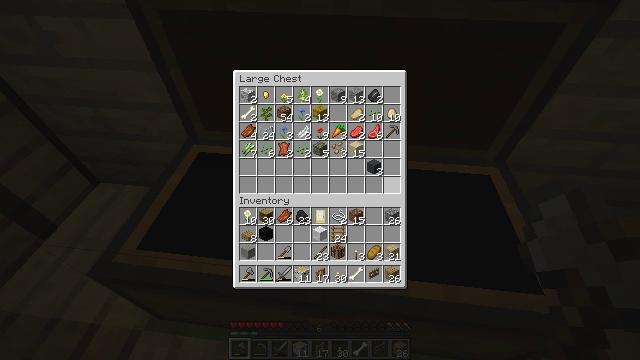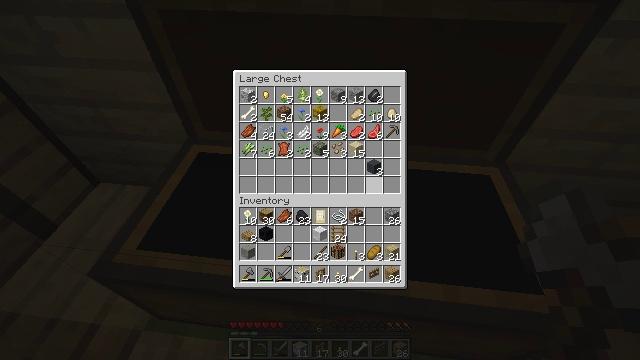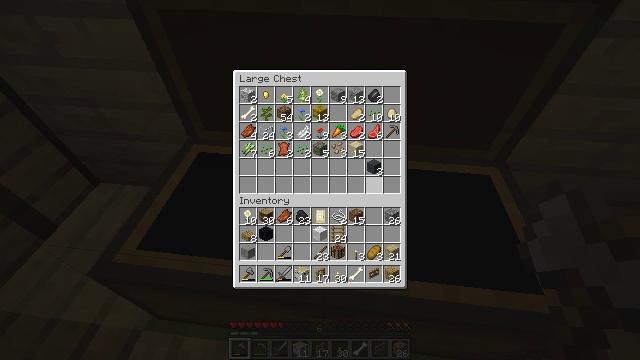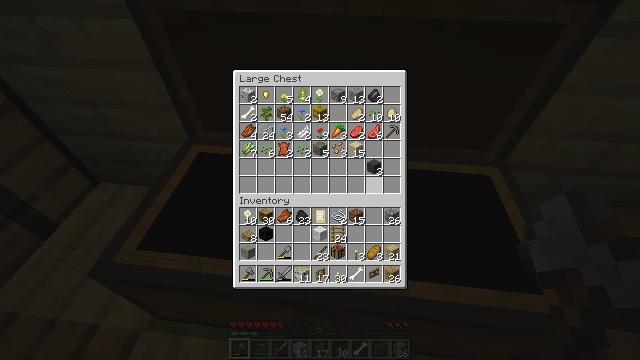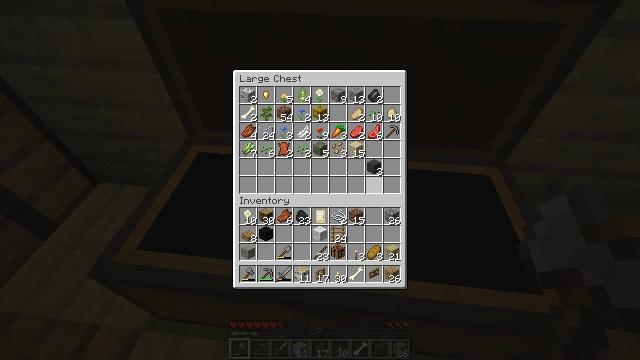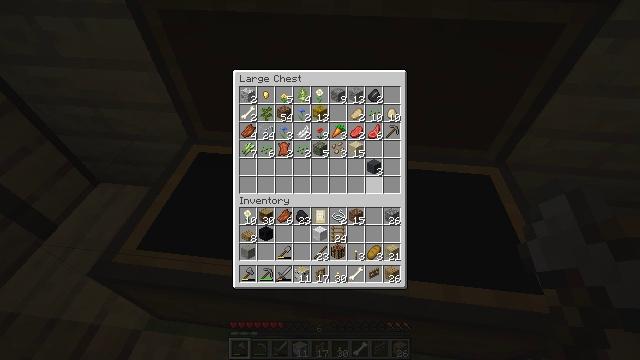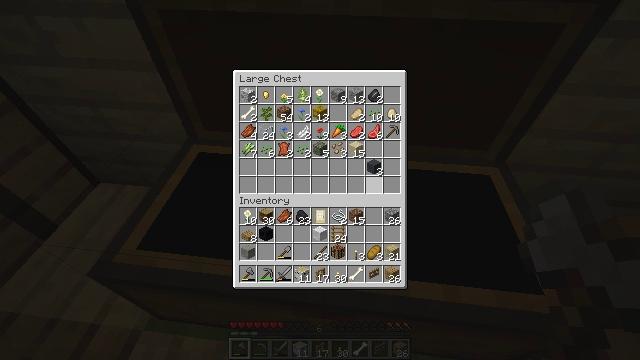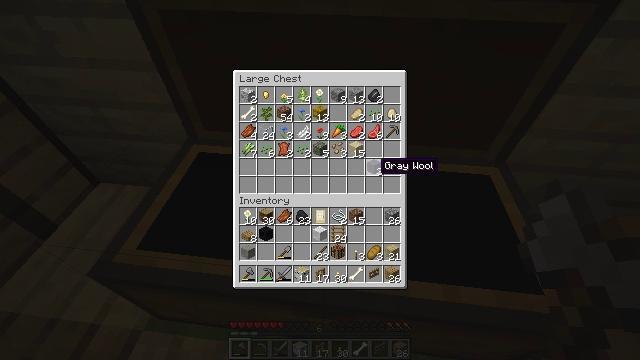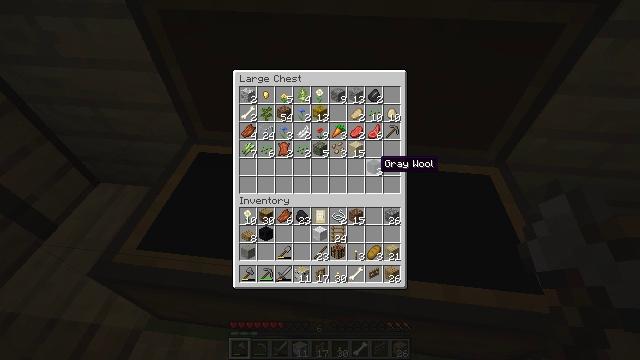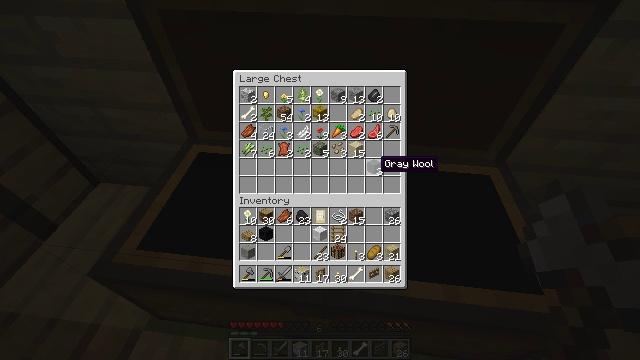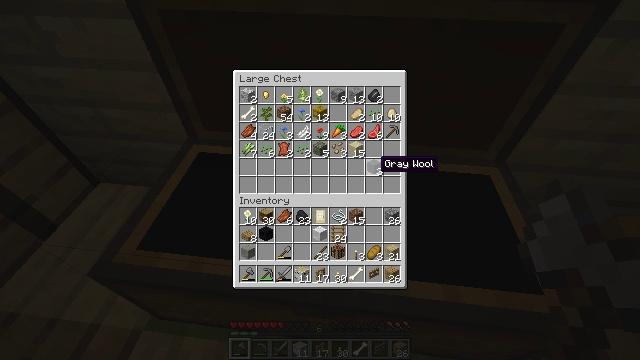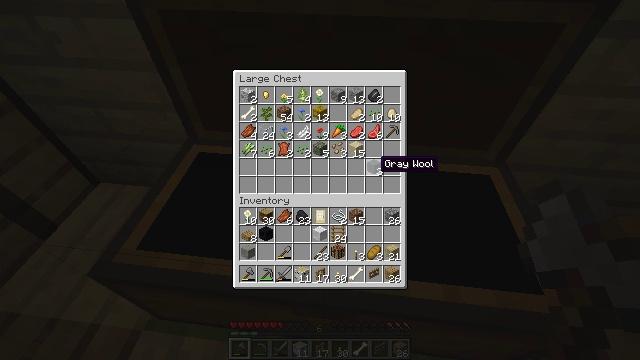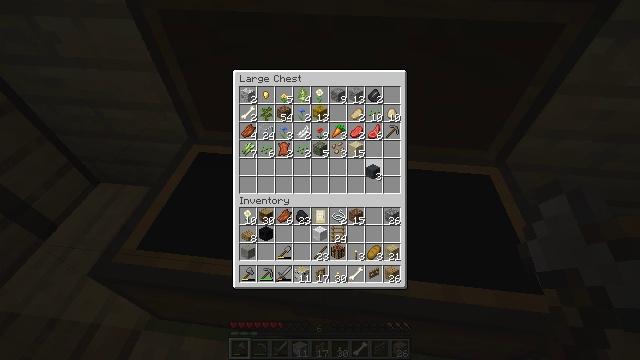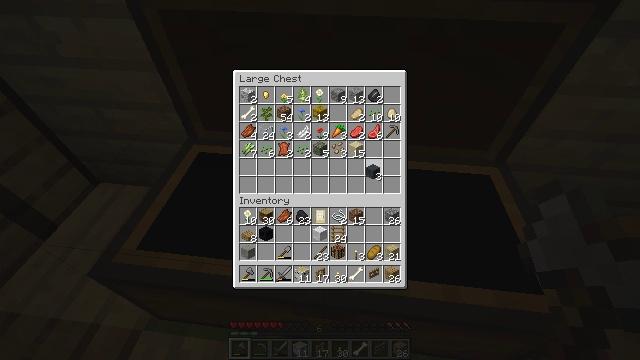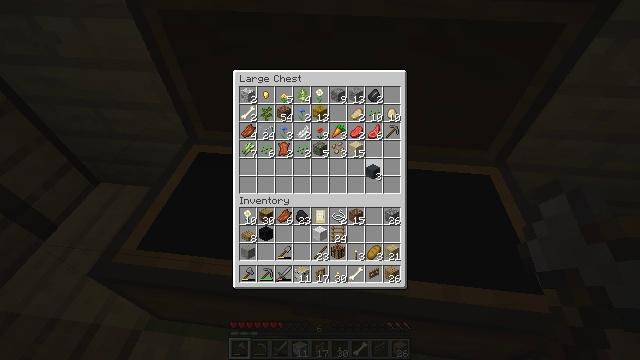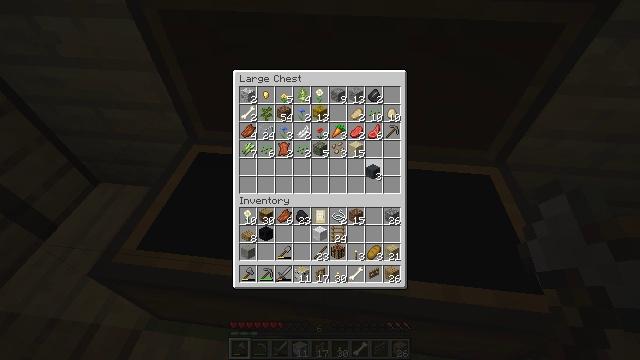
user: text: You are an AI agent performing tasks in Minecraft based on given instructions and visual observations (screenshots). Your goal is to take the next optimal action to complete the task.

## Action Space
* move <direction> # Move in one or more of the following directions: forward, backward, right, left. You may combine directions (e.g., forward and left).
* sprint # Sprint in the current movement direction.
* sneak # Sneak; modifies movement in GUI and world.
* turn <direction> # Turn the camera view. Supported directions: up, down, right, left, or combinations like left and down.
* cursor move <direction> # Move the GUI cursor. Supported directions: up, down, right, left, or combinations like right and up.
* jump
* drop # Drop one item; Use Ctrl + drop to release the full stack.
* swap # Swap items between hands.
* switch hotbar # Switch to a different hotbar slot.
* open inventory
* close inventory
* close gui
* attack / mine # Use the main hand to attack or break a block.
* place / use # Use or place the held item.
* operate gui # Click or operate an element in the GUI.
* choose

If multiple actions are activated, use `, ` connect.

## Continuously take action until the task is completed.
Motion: motion action
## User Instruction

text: Open the crafting table to craft a gray bed.
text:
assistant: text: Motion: cursor move left and up
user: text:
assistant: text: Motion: no_op
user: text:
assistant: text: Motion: no_op
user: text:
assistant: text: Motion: no_op
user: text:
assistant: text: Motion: no_op
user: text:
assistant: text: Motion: no_op
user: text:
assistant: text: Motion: no_op
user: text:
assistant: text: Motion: no_op
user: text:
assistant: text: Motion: no_op
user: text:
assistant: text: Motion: no_op
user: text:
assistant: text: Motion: no_op
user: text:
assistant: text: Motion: operate gui
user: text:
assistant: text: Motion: operate gui
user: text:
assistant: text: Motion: operate gui
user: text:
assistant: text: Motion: no_op
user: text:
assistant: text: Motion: no_op
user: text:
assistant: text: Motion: cursor move down
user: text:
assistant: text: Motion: no_op
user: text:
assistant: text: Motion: cursor move down
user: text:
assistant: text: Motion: cursor move down
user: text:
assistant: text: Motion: no_op
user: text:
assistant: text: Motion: no_op
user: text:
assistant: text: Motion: no_op
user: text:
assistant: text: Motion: no_op
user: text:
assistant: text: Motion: no_op
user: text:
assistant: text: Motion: no_op
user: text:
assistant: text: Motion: no_op
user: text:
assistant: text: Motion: no_op
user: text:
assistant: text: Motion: no_op
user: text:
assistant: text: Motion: no_op